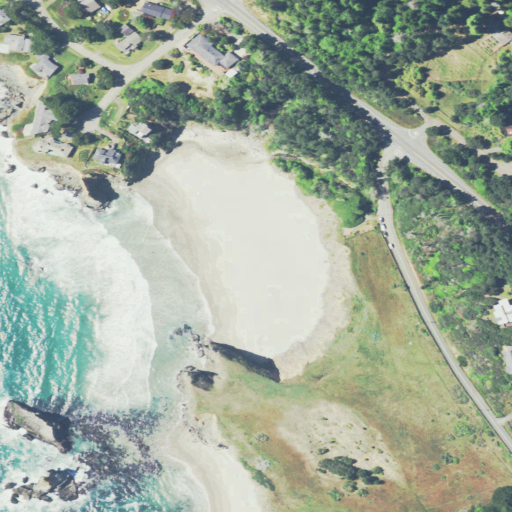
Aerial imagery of beach in California named Cooks Beach containing open water, open development, shrub, low intensity development, medium intensity development, evergreen forest, herbaceous wetlands, woody wetlands, and high intensity development